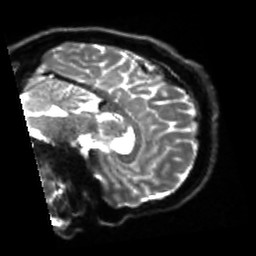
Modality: sbref
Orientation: sagittal
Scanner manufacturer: siemens
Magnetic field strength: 3 T
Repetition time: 4 s
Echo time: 0.0594 s